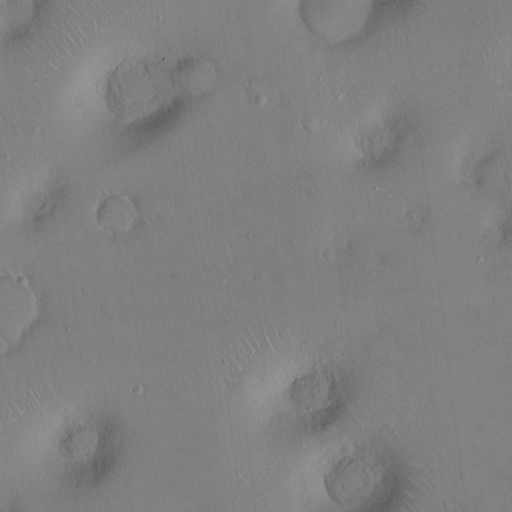
Classes present: Background, Cone